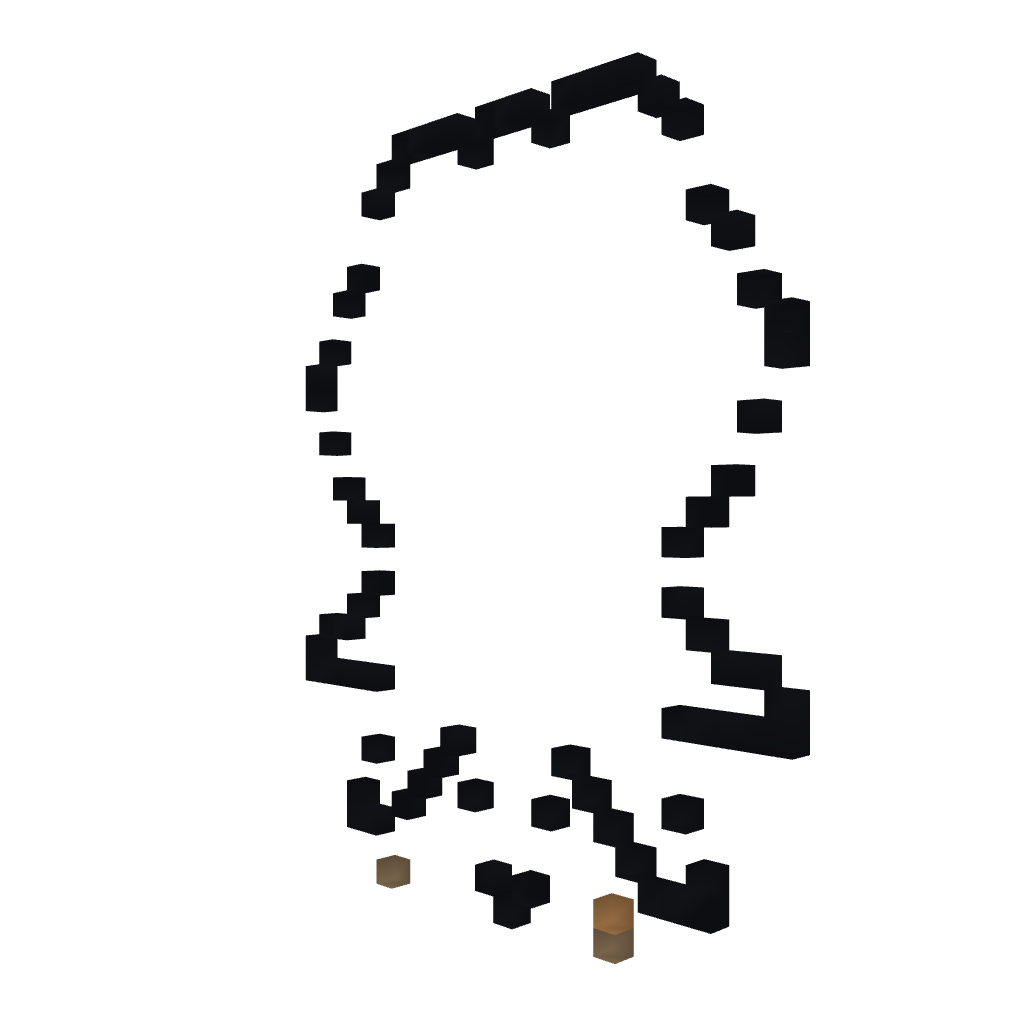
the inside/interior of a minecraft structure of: Kermit